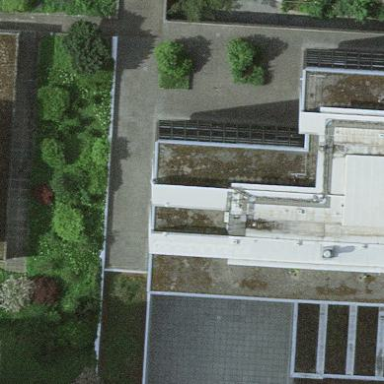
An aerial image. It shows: Flat roof on building.